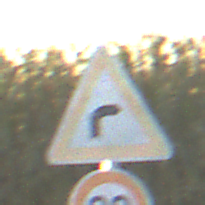
Verkehrszeichen: KurveRechts
Zusatzzeichen unten: Geschwindigkeit30
Umgebung: Outdoor, RoadRail
Tageszeit: SunriseSunset
Wetter: Clear
Licht: Natural
Jahreszeit: NotSpecified
Kontrast: HighContrast